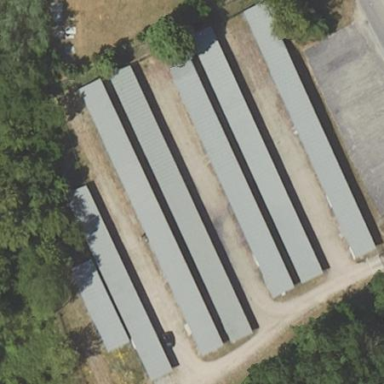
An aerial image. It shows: Group of garages.